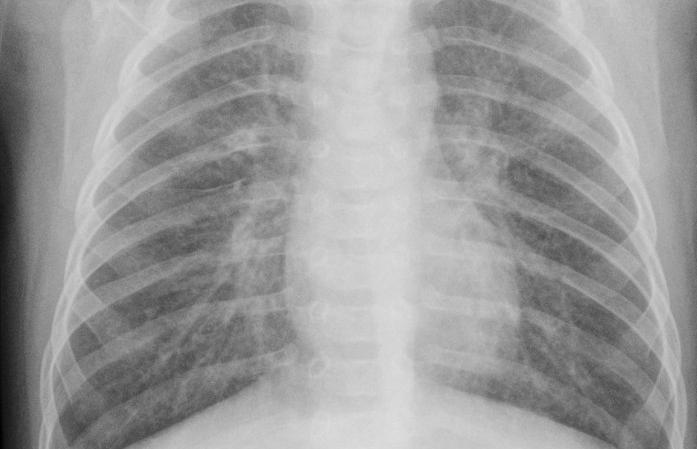
Diagnosis: PNEUMONIA